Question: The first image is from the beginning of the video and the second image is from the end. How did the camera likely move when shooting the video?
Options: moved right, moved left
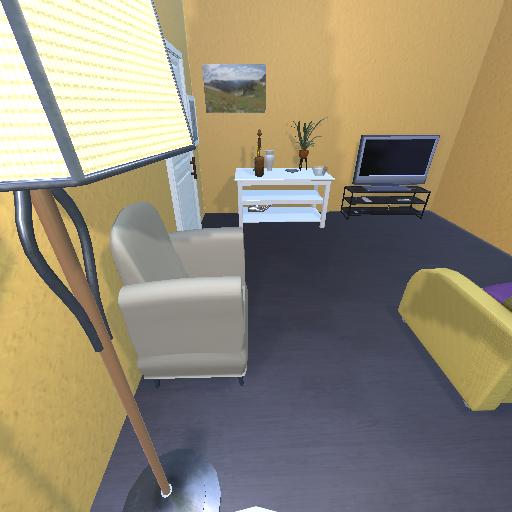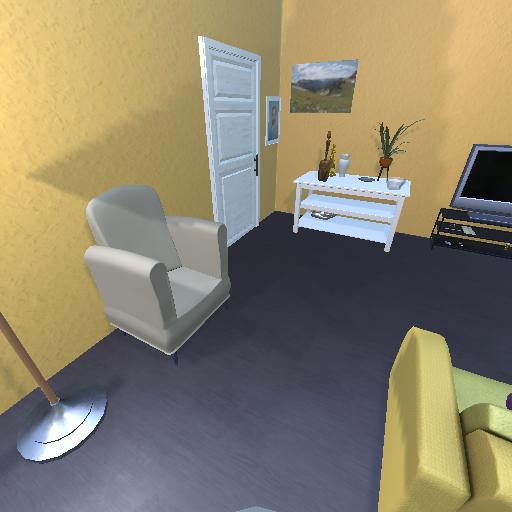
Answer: moved right